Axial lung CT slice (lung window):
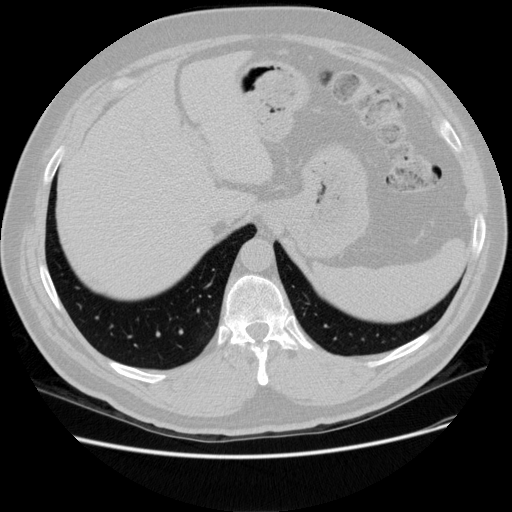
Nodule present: no